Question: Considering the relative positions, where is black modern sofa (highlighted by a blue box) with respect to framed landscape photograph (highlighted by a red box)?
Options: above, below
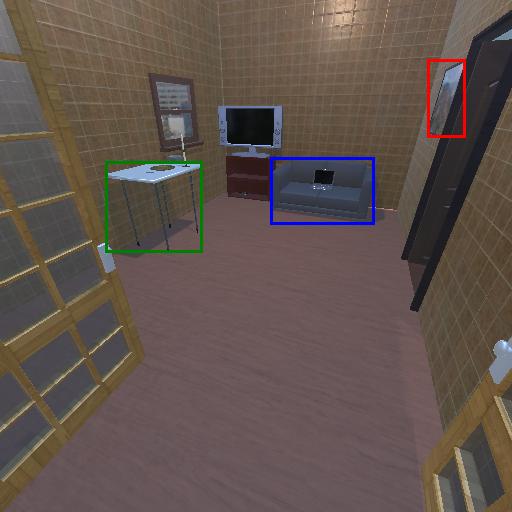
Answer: above